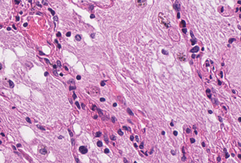
Tumor epithelial tissue: no
Tumor-associated stroma tissue: yes
Normal tissue: no